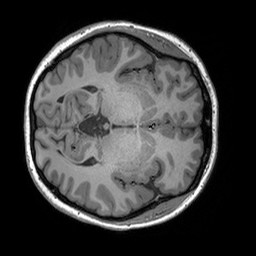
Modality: T1w
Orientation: axial
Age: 26
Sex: female
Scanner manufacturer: siemens
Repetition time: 2.25 s
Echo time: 0.00302 s